Field crop: maize
Growth stage: 1
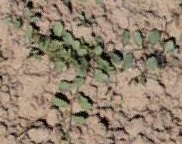
Species: convolvulus